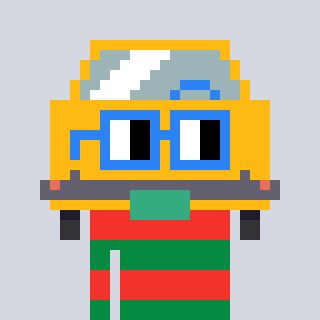
a pixel art character with square blue glasses, a taxi-shaped head and a green-colored body on a cool background